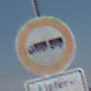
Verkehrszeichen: VerbotLastkraftwagenMitAnhaenger
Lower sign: BesondereFahrzeugeUndTransportgueter5
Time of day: Midday
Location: Outdoor (Nature)
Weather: Clear
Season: NotSpecified
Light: Natural